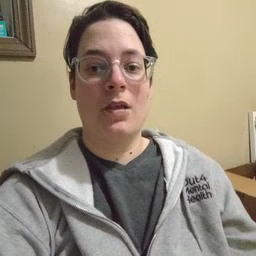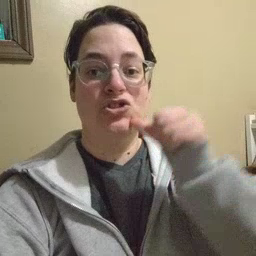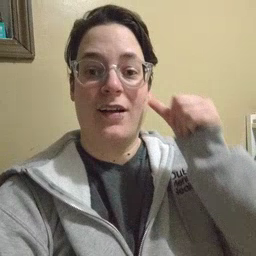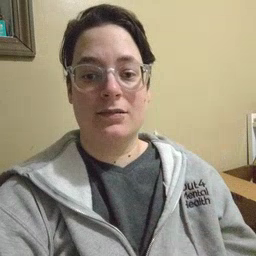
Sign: yesterday